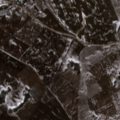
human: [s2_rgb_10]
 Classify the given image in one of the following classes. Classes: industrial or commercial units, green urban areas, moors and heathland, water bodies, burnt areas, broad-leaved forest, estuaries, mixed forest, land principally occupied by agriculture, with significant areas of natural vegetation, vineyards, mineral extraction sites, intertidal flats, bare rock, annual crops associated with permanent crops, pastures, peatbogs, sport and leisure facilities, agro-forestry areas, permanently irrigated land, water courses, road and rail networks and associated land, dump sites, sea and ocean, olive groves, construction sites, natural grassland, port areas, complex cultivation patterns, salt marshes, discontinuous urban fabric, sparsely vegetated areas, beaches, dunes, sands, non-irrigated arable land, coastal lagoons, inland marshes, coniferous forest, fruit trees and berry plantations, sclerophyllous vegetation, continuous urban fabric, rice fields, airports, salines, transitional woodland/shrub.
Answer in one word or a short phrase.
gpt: non-irrigated arable land, pastures, complex cultivation patterns, mixed forest